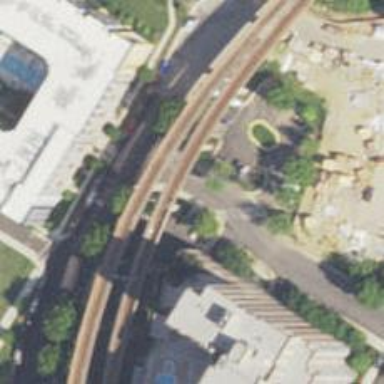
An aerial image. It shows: Bridge with electrified rail.